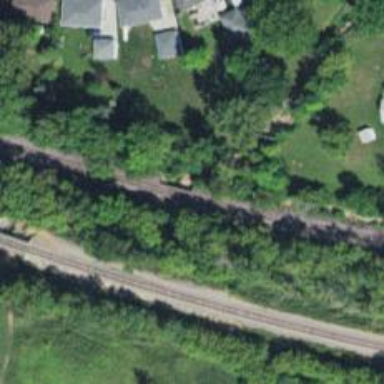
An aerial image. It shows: Railway bridge.